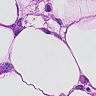
Metastatic tissue present: yes